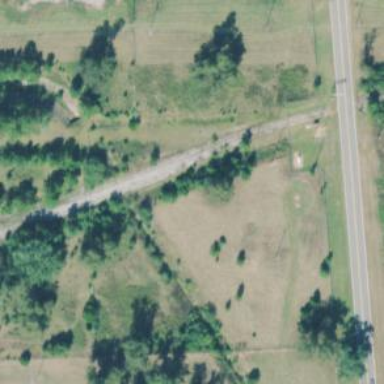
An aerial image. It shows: Disused railway spur line.